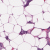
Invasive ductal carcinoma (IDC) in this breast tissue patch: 0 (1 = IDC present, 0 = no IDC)